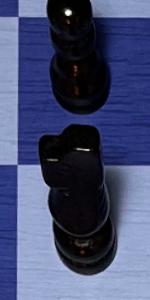
Label: Knight_Black